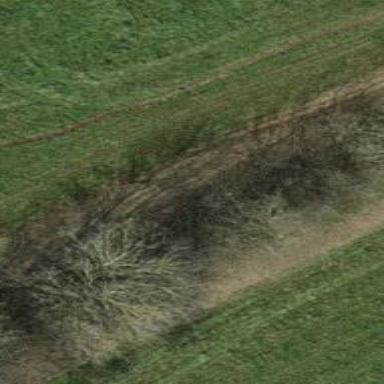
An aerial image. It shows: Row of trees in natural setting.